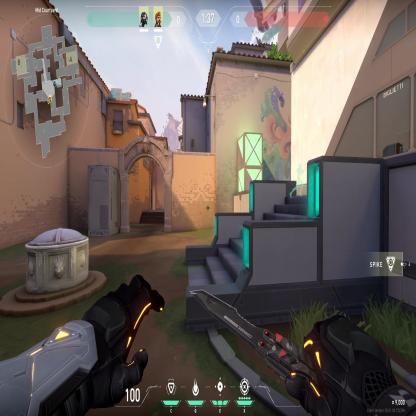
Label: teammate